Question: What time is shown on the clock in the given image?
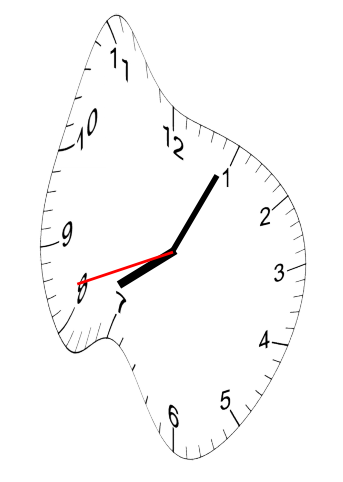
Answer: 08:04:42